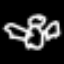
Label: angel